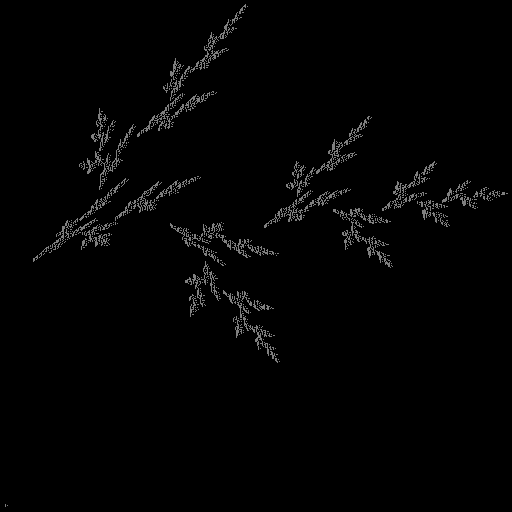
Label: bud